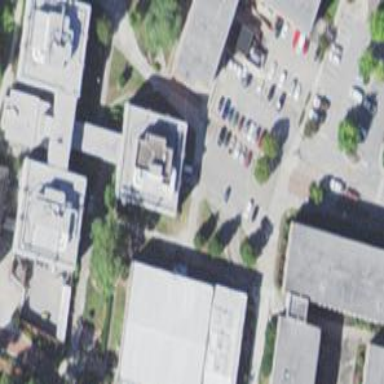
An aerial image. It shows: View of university building.